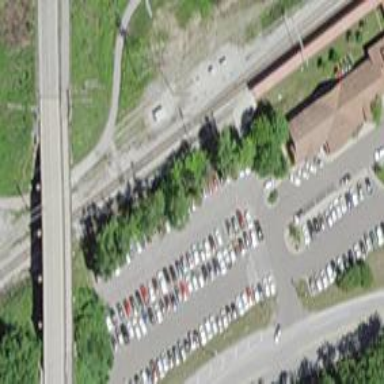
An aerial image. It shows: Railway crossover.